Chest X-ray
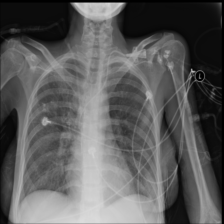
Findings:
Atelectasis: negative
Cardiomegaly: negative
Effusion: negative
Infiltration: negative
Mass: negative
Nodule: negative
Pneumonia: negative
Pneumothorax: negative
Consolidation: negative
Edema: negative
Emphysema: negative
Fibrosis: negative
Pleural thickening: negative
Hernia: negative